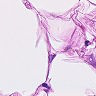
Metastatic tissue present: no